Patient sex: F
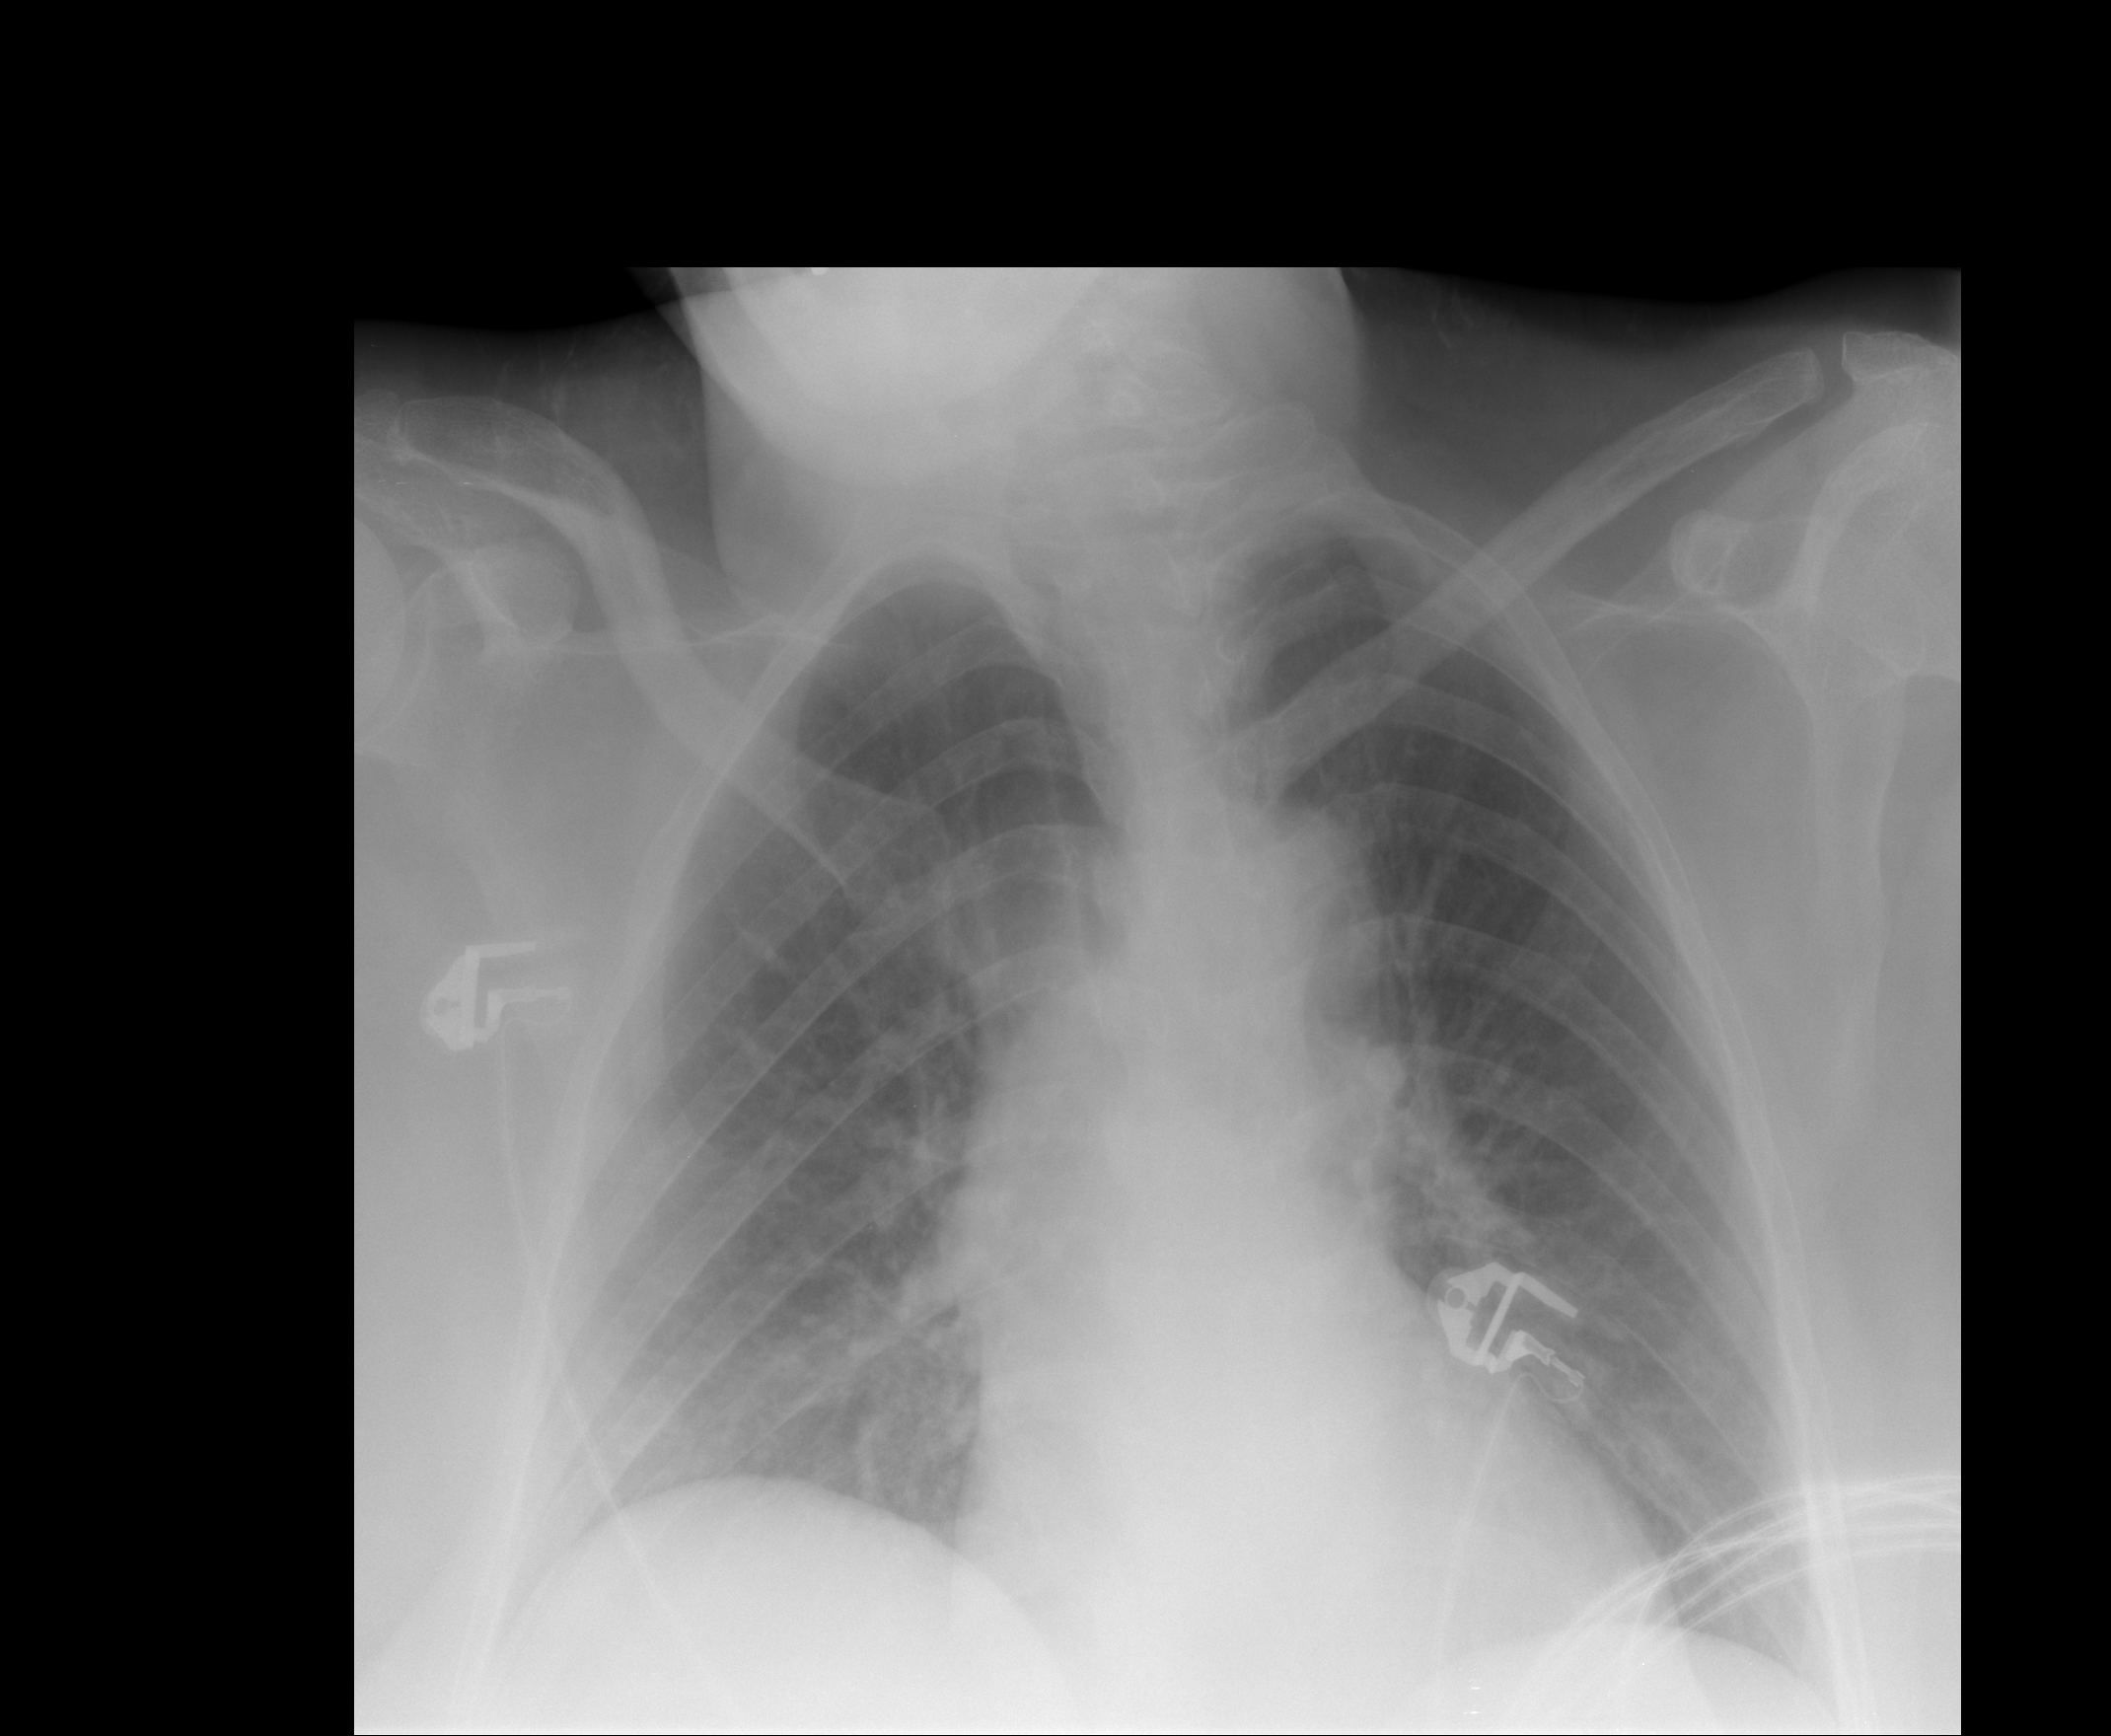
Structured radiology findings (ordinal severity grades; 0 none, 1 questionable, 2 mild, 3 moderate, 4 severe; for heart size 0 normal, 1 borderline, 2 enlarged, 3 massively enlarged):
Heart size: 1
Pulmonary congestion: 1
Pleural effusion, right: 0
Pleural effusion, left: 0
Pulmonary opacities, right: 0
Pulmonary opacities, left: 0
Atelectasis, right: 1
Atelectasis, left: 0